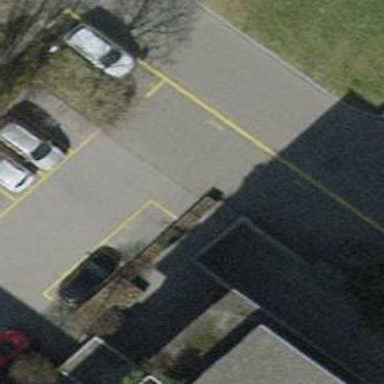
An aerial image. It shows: Parking entrance.